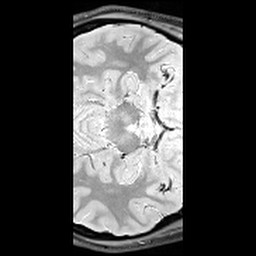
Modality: T1w
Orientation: axial
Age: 24
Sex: female
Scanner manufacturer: siemens
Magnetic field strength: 3 T
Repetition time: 6.5 s
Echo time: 0.016 s